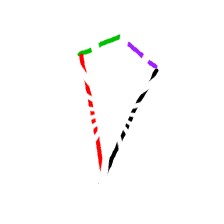
Shape: kite